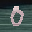
Label: 0